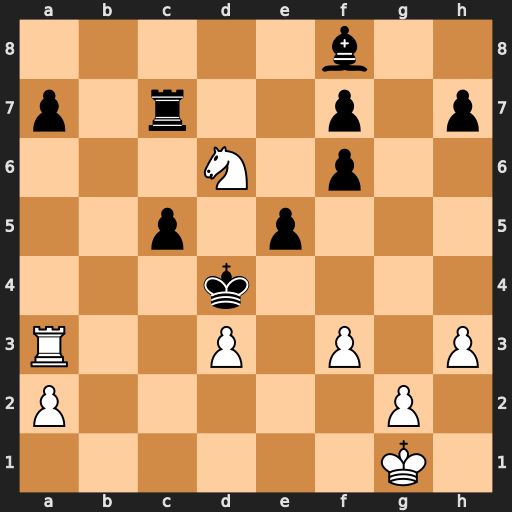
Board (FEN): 5b2/p1r2p1p/3N1p2/2p1p3/3k4/R2P1P1P/P5P1/6K1
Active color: w
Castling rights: -
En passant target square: -
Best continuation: Nb5+ Ke3 Nxc7